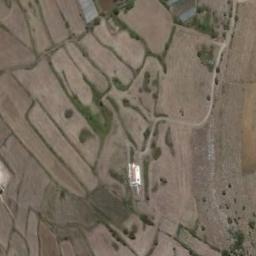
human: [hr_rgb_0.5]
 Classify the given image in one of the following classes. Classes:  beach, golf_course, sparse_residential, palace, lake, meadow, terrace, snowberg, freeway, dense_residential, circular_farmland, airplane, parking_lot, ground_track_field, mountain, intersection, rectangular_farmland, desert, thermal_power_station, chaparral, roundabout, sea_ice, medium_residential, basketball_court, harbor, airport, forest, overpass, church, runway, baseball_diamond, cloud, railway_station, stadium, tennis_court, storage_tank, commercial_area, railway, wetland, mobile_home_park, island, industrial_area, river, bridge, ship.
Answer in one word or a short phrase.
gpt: terrace